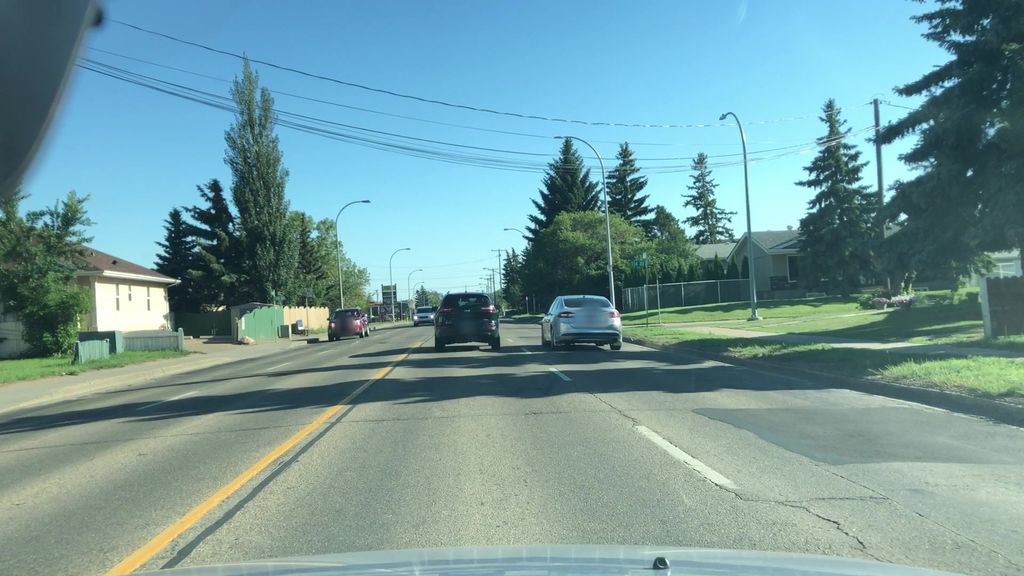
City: edmonton